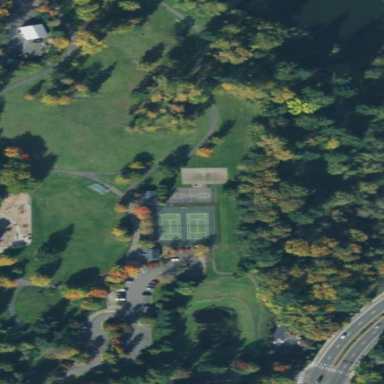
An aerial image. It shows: Park.